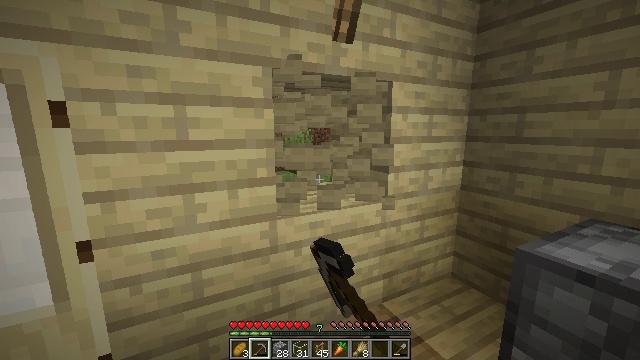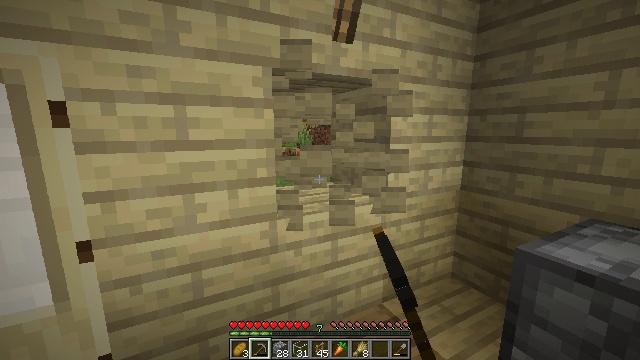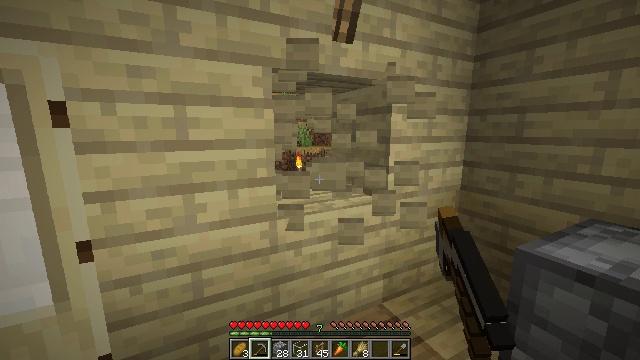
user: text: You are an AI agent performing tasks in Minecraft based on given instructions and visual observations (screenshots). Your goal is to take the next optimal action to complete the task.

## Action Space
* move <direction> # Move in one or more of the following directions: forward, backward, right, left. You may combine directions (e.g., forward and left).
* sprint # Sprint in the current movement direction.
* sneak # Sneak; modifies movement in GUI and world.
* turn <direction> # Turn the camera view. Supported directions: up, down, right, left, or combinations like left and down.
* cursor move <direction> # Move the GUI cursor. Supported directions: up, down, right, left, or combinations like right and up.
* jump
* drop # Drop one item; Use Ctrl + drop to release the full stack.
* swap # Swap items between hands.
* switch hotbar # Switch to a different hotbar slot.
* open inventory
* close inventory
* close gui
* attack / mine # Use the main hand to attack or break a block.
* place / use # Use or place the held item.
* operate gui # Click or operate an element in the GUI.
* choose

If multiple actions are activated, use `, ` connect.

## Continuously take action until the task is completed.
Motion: motion action
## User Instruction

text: Break the existing birch planks.
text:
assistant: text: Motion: attack / mine
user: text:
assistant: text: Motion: attack / mine
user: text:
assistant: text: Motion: attack / mine